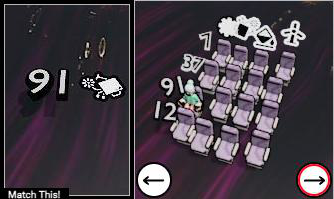
Task: seats
Answer: no